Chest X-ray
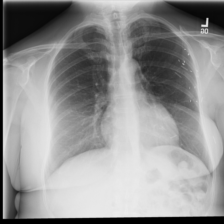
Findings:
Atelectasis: negative
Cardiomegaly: negative
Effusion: negative
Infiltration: negative
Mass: negative
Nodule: negative
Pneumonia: negative
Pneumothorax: negative
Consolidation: negative
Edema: negative
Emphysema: negative
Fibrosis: negative
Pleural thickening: negative
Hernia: negative